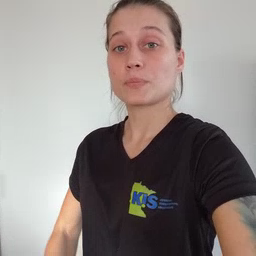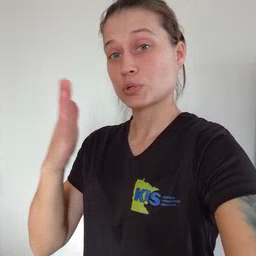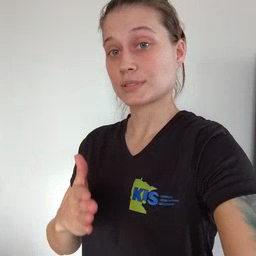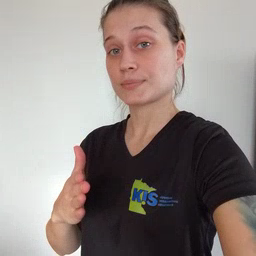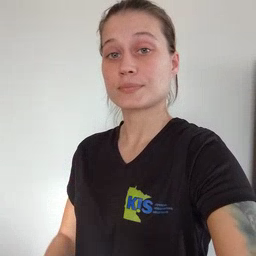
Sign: person